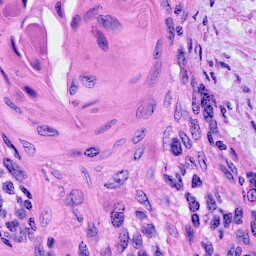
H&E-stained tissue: Cervix